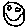
Label: smiley face